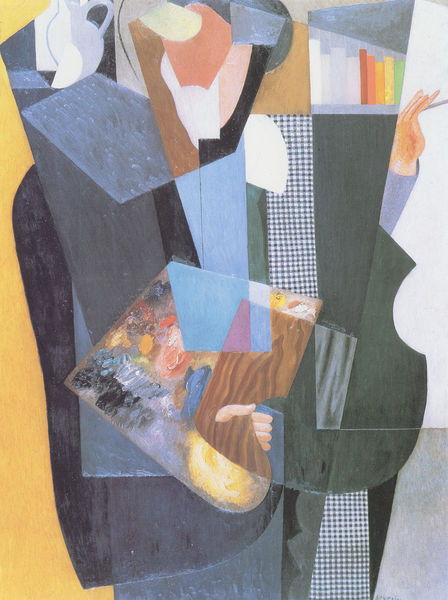
Titel: Portrait de l'auteur
Künstler: Gino Severini
Institution: Privatsammlung
Schlagwörter: blau, hand, kopf, weiß, gelb, grün, kubismus, bunt, finger, grau, holz, kariert, schwarz, karo, gesicht, hände, instrument, stoff, bass, musik, stillleben, bücher, cello, abstrakt, farben, modern, farbe, violett, piano, collage, masserung, künstler, selbstbildnis, literatur, kunst, palette, maserung, buchrücken, 0range, teile, bruckstücke